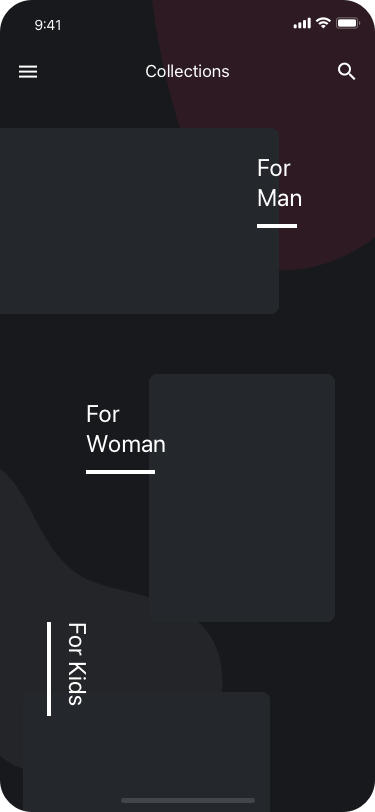
Text in this UI design:
For Kids
For
Woman
For
Man
Collections